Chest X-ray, PA view. Patient: 65 years old, sex F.
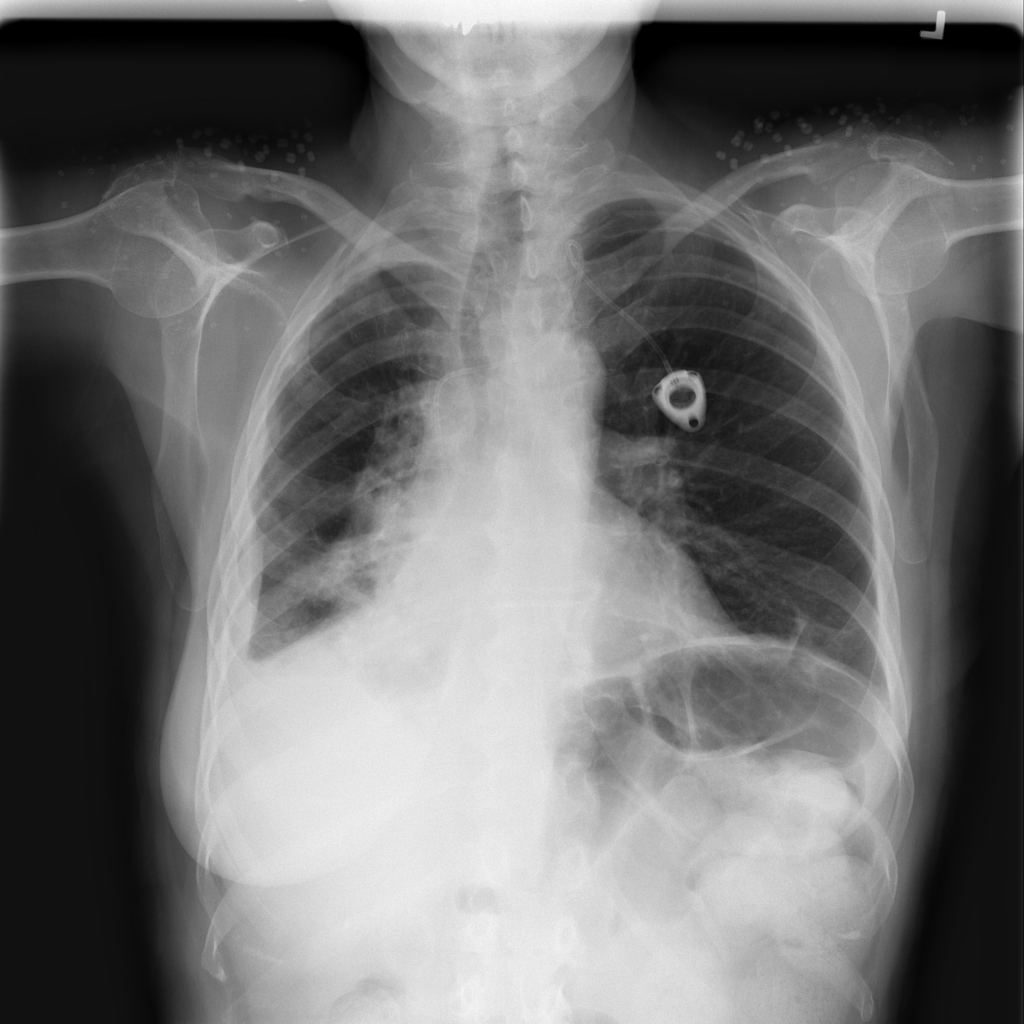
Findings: No Finding